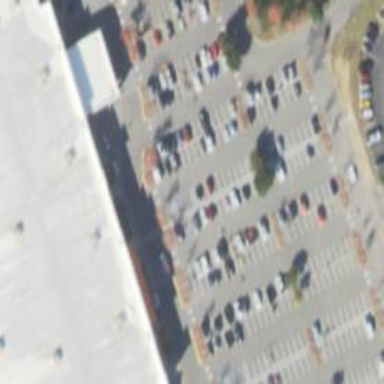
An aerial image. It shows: Parking space.